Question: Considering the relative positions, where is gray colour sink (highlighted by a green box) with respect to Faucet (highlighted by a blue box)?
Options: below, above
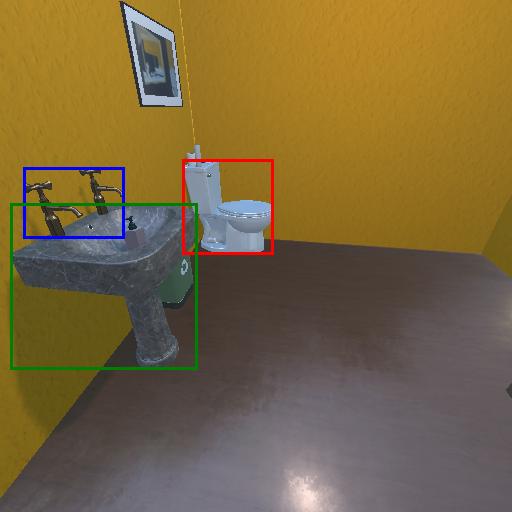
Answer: below